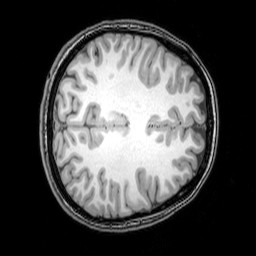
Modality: T1w
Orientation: axial
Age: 24
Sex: female
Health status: healthy
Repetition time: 0.081 s
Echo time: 0.037 s